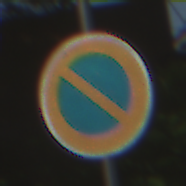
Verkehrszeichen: EingeschraenktesHalteverbot
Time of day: Midday
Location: Outdoor (Suburban)
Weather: Clear
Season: NotSpecified
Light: Natural